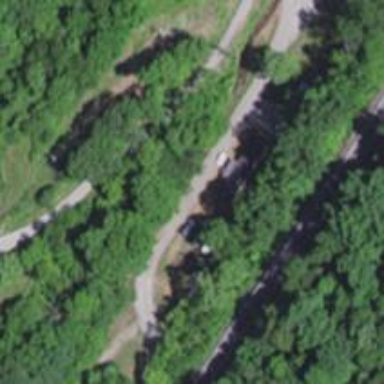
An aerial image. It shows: Abandoned railway.